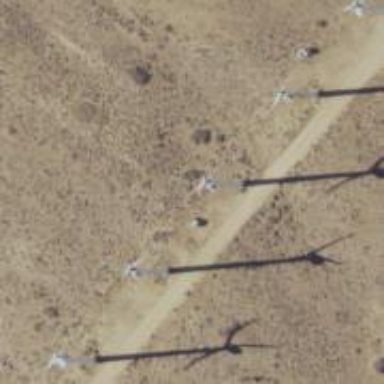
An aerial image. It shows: Wind generator powered by wind turbine.